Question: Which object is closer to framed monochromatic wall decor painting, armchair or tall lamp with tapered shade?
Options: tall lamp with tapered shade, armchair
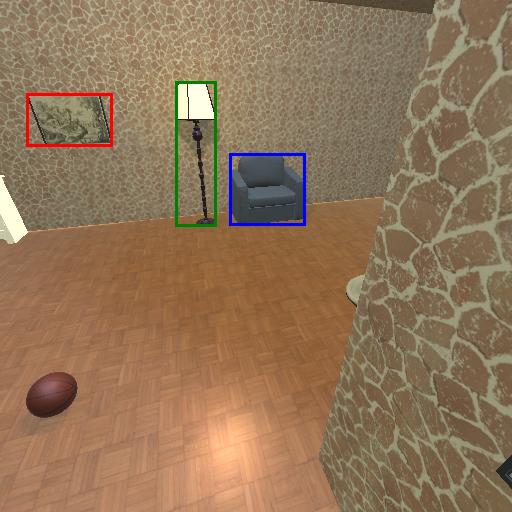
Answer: tall lamp with tapered shade